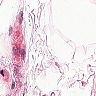
Metastatic tissue present: no